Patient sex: M
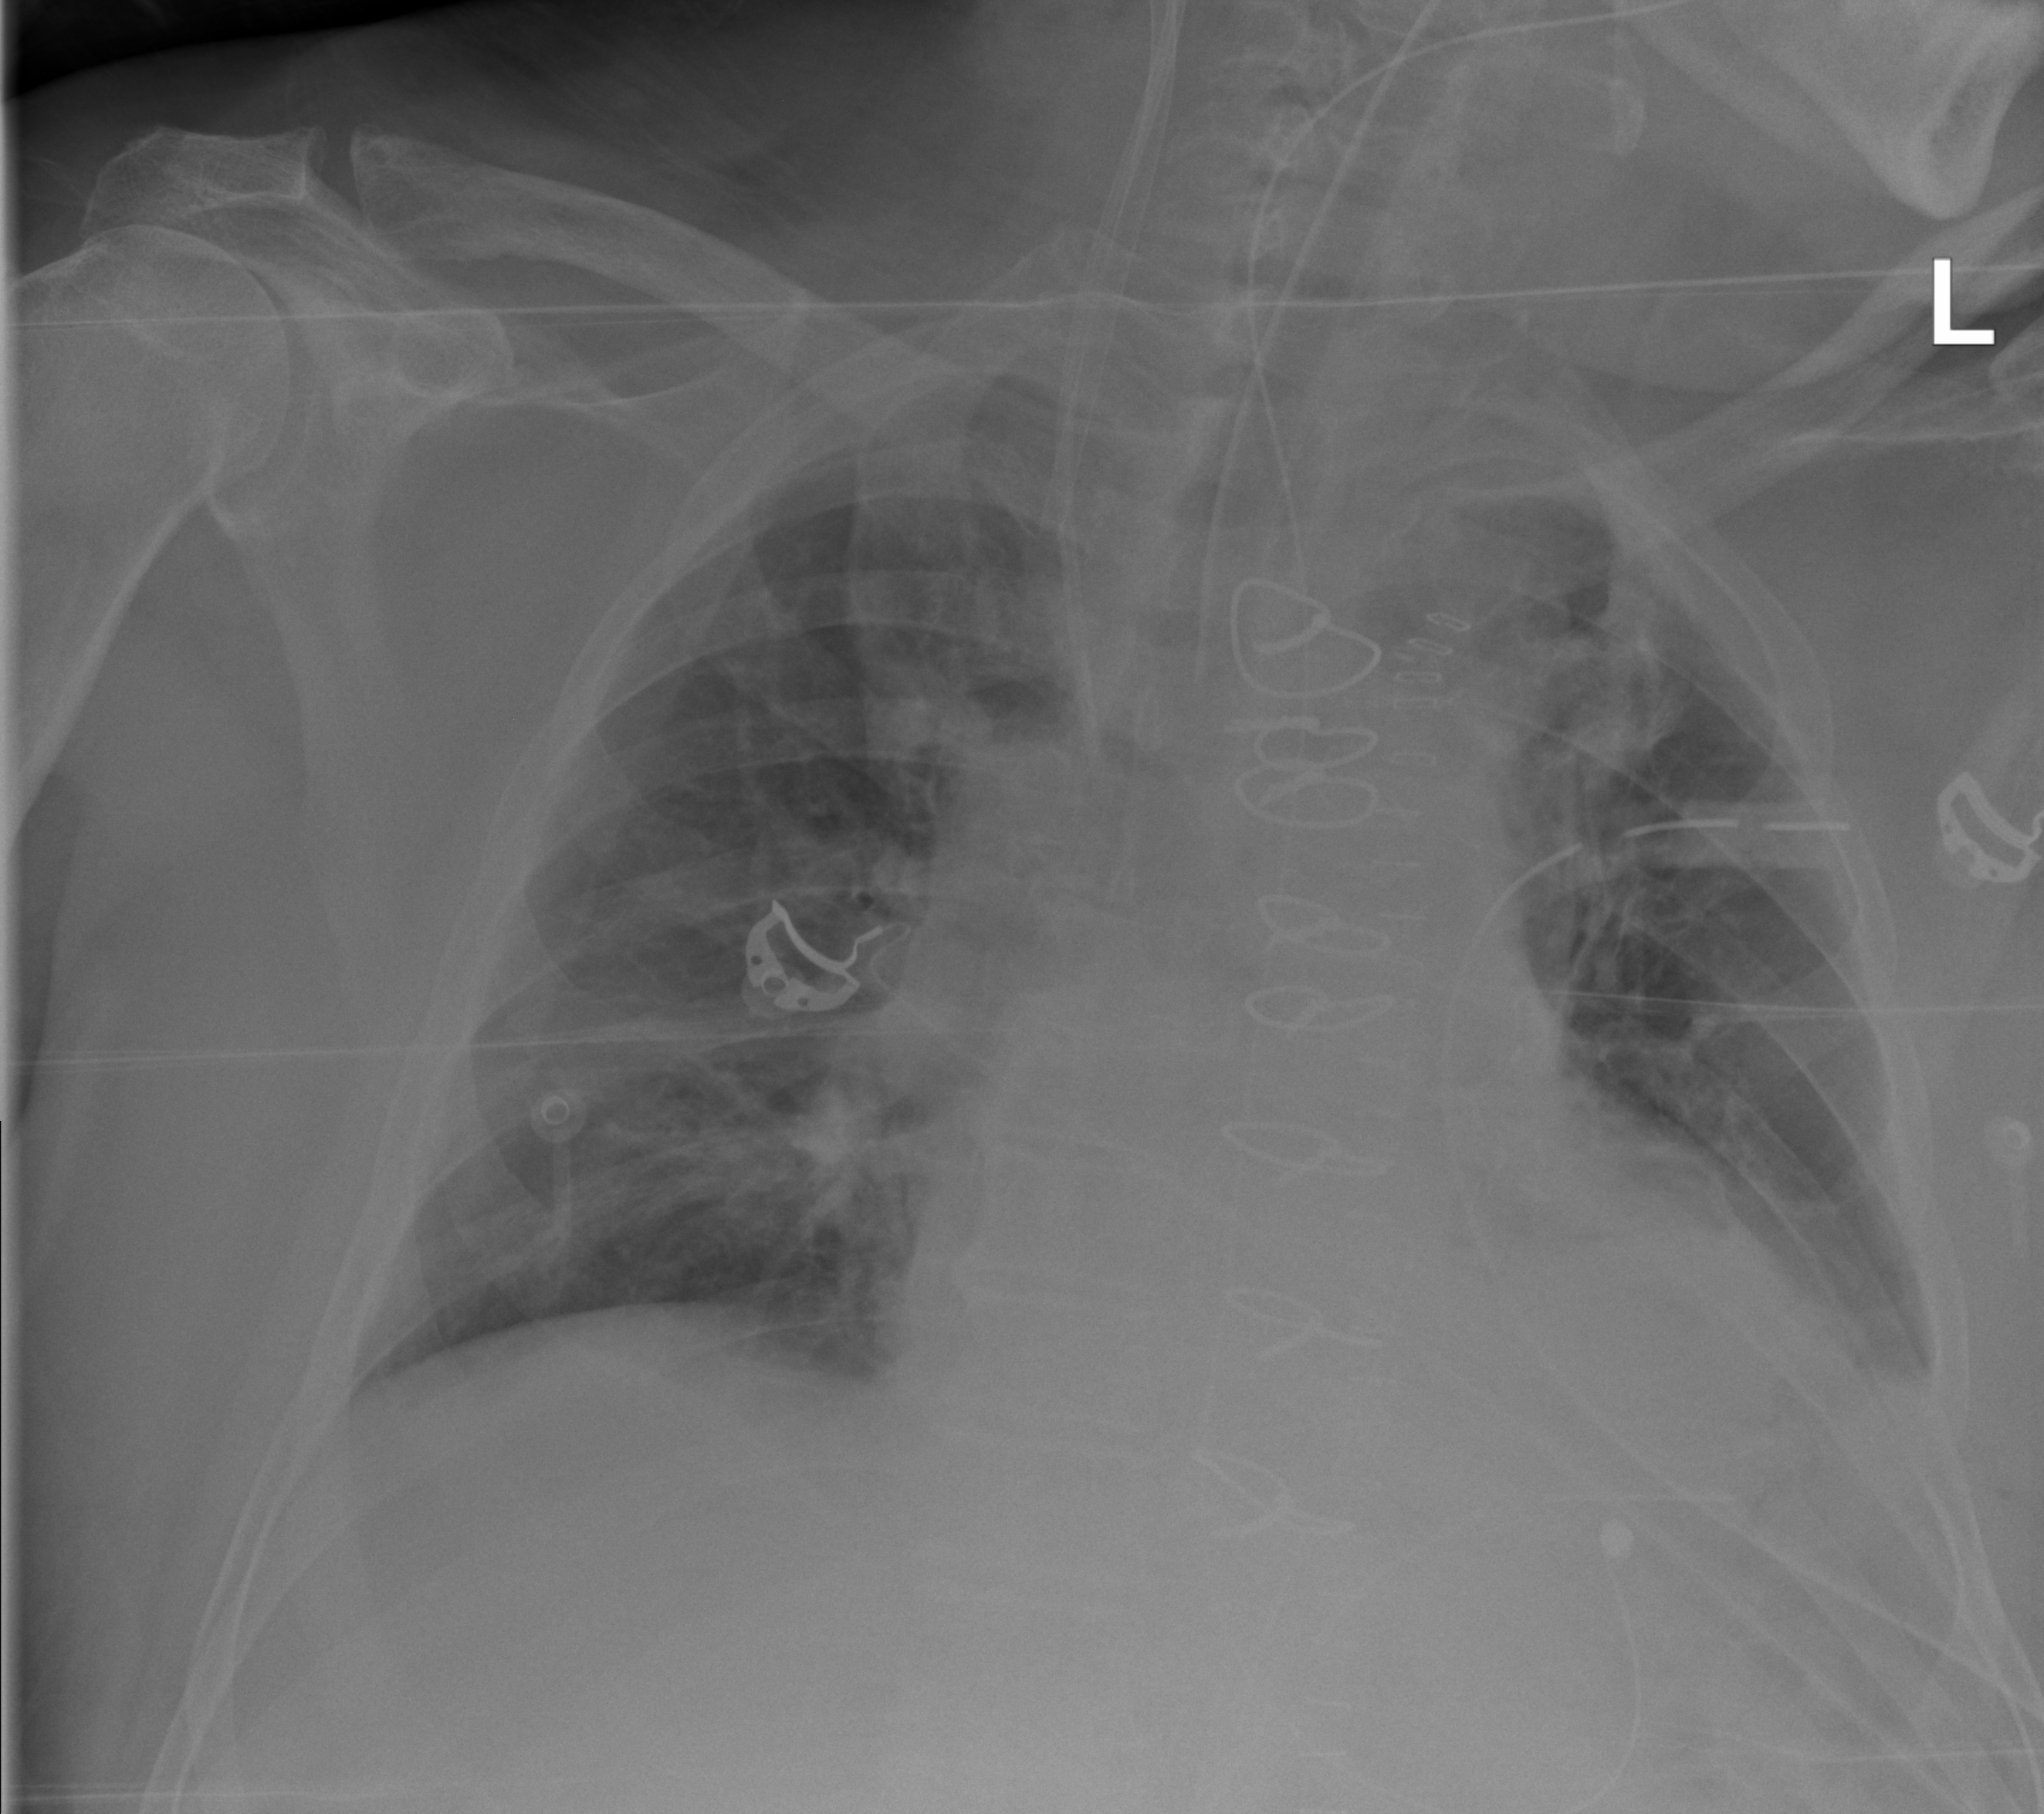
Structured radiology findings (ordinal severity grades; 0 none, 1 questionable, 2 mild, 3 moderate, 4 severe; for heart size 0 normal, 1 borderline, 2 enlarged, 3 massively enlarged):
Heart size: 2
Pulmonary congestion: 2
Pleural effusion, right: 0
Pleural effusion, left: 2
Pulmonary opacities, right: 2
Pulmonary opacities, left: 2
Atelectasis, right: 2
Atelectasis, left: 2